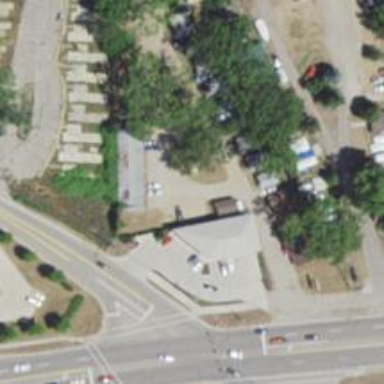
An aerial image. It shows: Convenience shop.